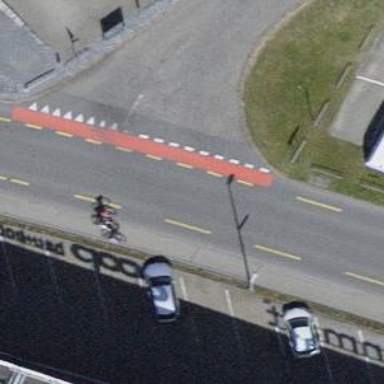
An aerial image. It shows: Road with "give way" sign.